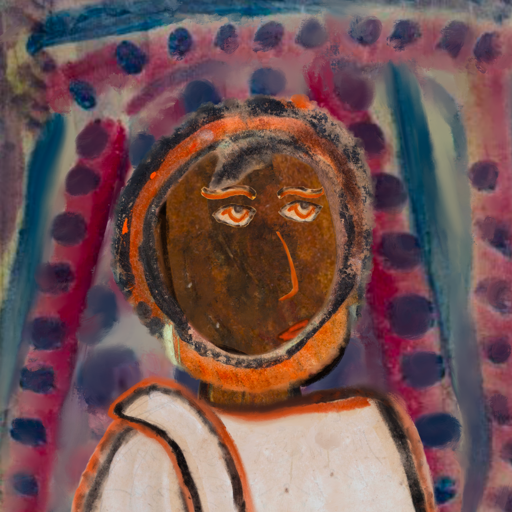
Background: HillGirl, Head And Neck Side: Mosgoul, Face Side: Experience, Bust: Roy_Bahadur, Hair Side: Childish, Head Accessory: Blank, Second Necklace: Blank, Necklace: Blank, Baby: Blank